Question: I have the following table:

From a 'select' statement what I want is the latest unique rows (in green) for each 'policy'. Some cause the 'policy' information will be from the day before (all 'policies' will not be published on the same day) .
In this scenario 'ACB1' has changed her 'last names' and 'amounts' changed.
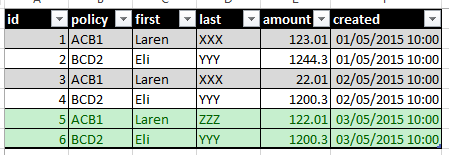
Answer: This will get the latest row for each policy by id column:
'''
SELECT id, policy, first, last, amount, created
FROM yourtable yt
INNER JOIN
(SELECT policy,MAX(id) as id
FROM yourtable
GROUP BY policy) maxid ON yt.policy = maxid.policy
AND yt.id = maxid.id
'''